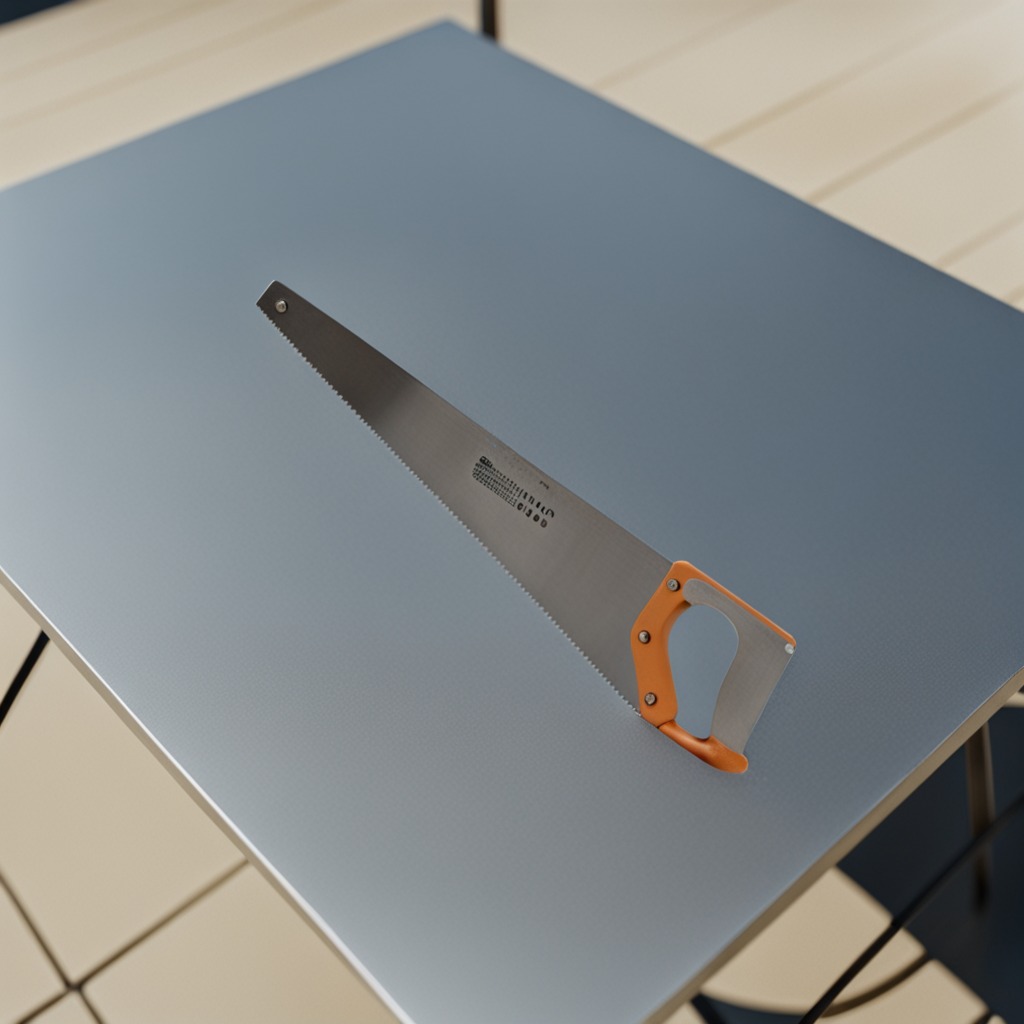
A metal saw is lying on a clean utility table in a temporary outdoor tool station.